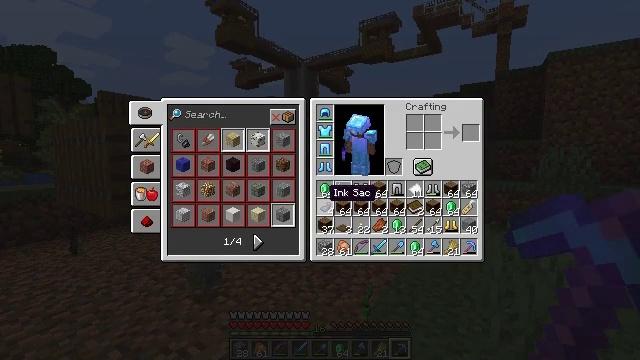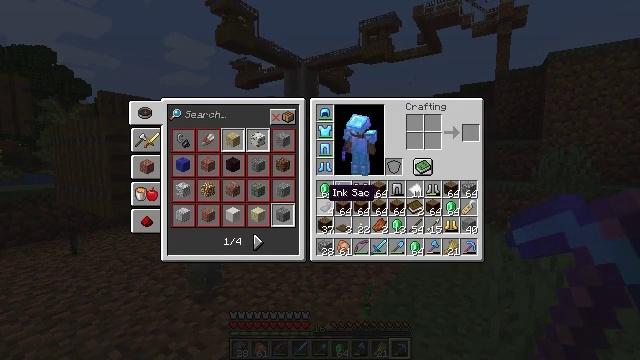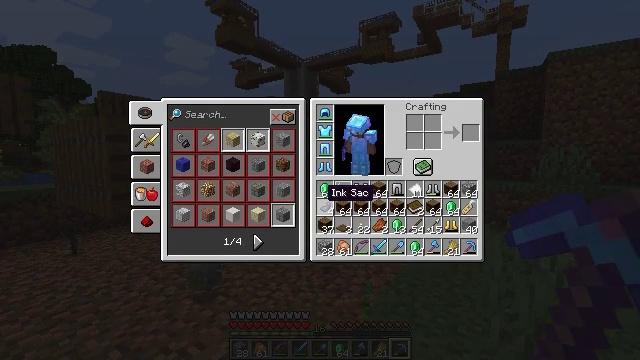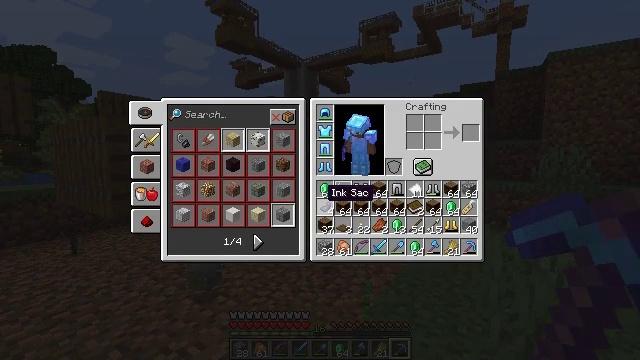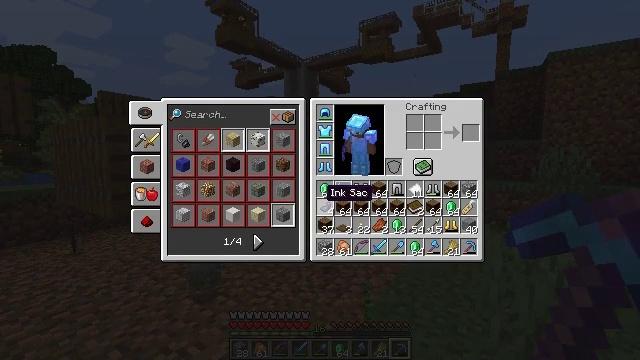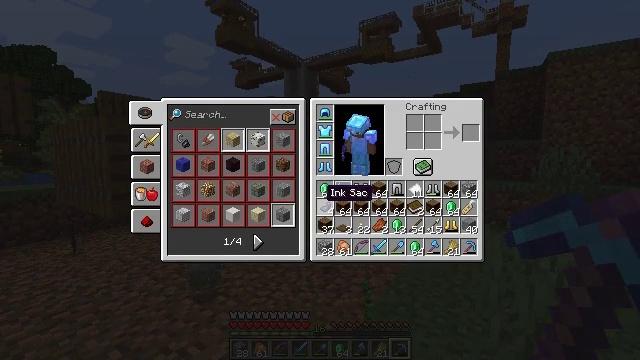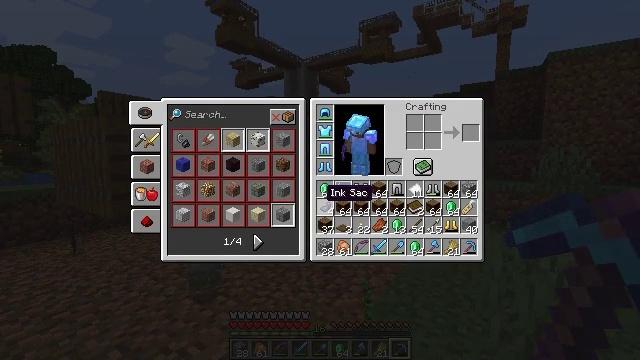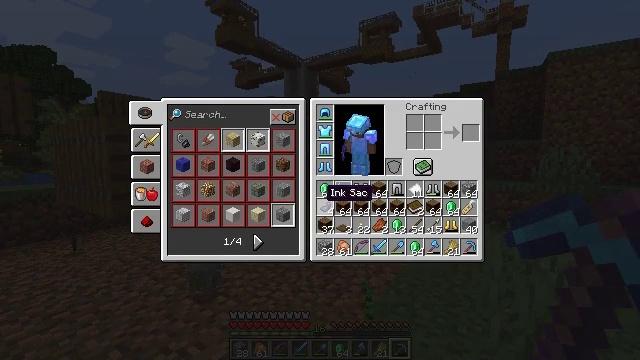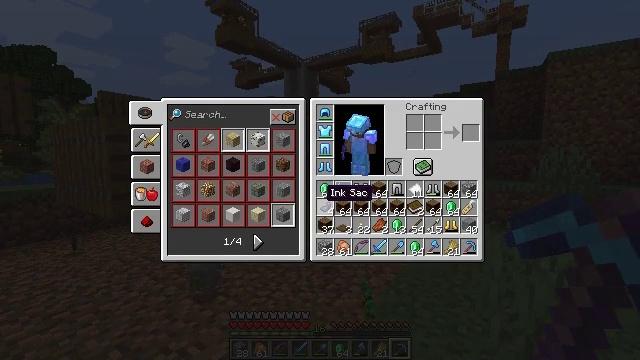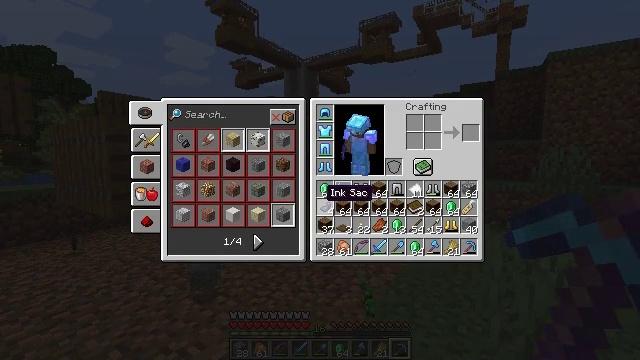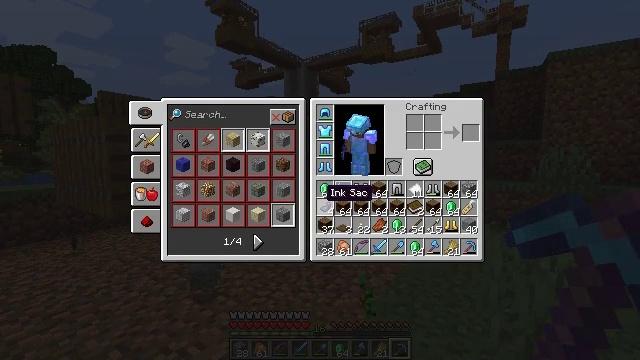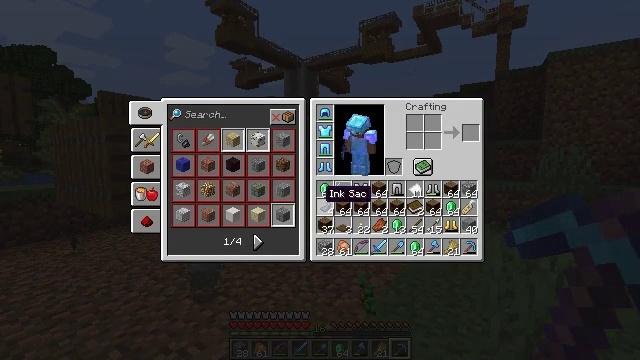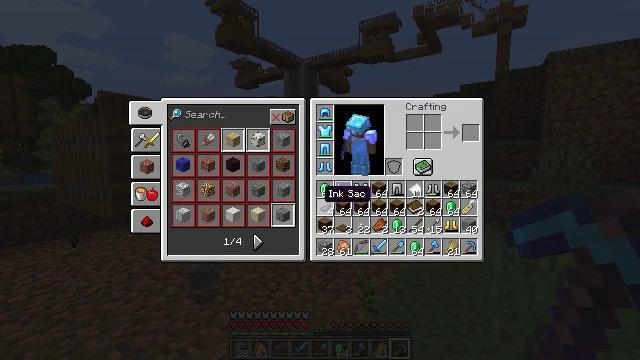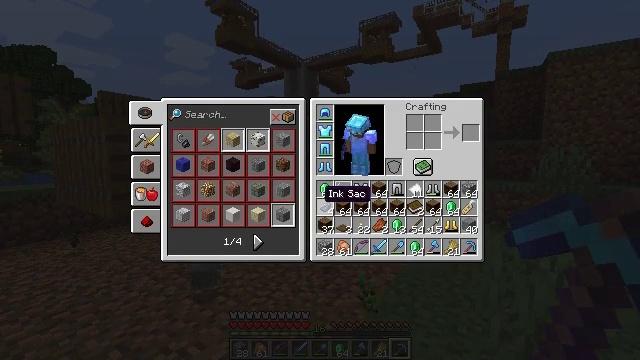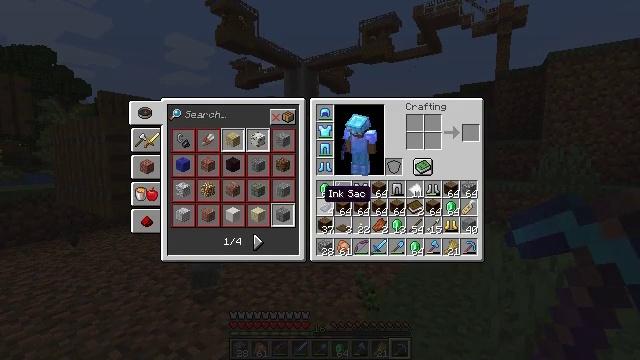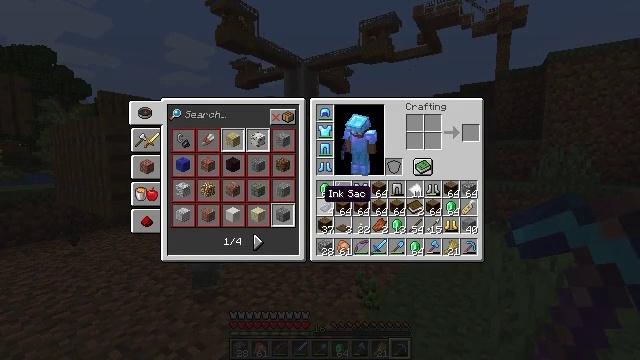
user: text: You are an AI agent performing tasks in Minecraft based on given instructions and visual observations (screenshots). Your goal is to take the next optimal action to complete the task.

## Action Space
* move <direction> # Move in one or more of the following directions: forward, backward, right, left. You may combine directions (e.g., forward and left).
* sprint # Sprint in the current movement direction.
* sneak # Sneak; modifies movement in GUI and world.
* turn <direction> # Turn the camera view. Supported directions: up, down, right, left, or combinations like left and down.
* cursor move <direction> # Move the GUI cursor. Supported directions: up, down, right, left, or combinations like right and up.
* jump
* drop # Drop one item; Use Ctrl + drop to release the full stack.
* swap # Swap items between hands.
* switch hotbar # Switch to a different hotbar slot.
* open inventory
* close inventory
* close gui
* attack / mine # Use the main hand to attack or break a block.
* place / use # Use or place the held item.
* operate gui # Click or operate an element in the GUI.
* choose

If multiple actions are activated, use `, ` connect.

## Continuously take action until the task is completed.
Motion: motion action
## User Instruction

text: Drop an ink sac.
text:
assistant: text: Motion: no_op
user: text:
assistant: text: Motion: no_op
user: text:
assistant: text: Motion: no_op
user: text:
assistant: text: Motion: no_op
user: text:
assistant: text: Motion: no_op
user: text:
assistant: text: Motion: no_op
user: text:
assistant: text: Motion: no_op
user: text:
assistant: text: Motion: no_op
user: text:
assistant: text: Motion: no_op
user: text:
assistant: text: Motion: no_op
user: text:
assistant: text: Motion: no_op
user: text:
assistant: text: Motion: no_op
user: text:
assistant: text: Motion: no_op
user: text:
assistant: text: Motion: no_op
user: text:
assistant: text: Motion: no_op
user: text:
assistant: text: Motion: no_op
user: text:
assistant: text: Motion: no_op
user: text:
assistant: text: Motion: no_op
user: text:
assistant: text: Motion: no_op
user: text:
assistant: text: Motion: no_op
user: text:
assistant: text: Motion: no_op
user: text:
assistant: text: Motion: no_op
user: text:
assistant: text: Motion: no_op
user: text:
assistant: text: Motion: no_op
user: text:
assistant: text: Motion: no_op
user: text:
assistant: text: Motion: no_op
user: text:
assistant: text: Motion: no_op
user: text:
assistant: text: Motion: no_op
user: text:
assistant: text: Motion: no_op
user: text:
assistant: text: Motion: no_op